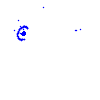
Particle: electron